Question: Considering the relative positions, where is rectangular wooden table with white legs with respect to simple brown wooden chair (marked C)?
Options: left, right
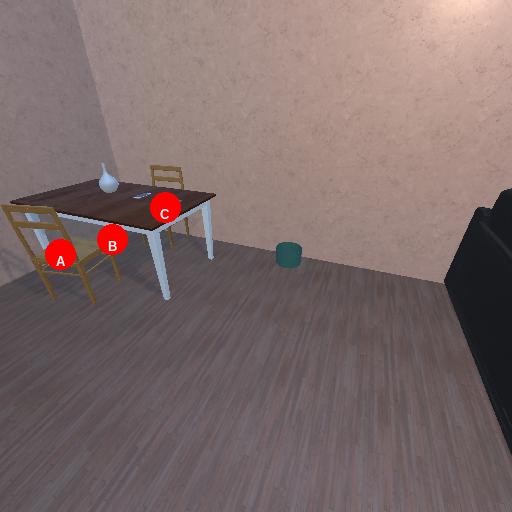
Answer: left